Interaction volume radius: 10 \u00c5
Interaction volume height: 30 \u00c5
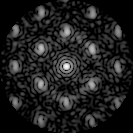
Disorder parameter: 0.42